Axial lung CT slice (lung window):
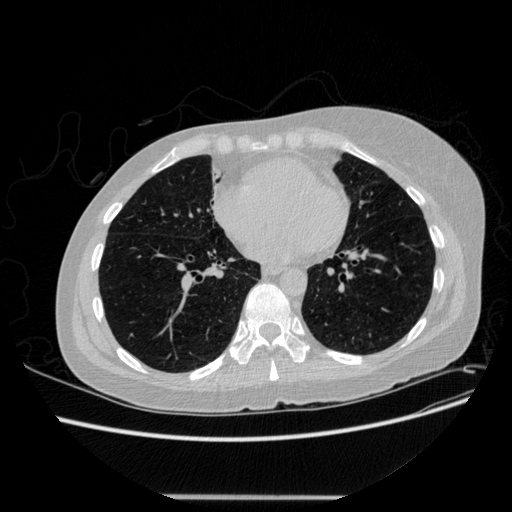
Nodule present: no